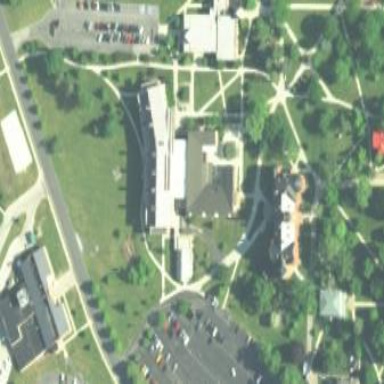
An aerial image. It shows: College building.